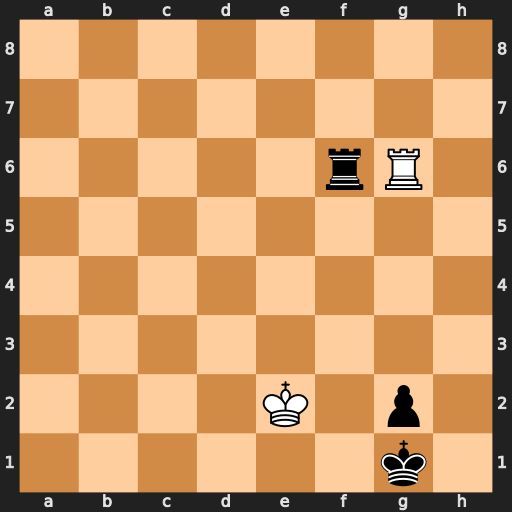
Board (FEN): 8/8/5rR1/8/8/8/4K1p1/6k1
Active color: w
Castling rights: -
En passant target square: -
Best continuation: Rxf6 Kh2 Rh6+ Kg3 Rg6+